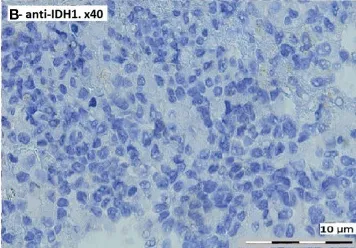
Pathological findings on the tumor. (B) Negativity of tumor cells to anti-IDH1. Anti-IDH1 immunohistochemistry (R132H), x40 magnification.
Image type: pathology (immunostaining)